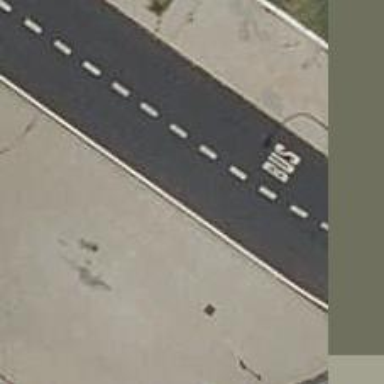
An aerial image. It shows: Bus stop with platform for public transport.